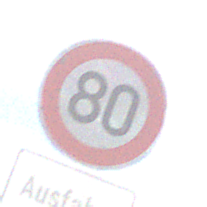
Verkehrszeichen: Geschwindigkeit80
Zusatzzeichen unten: HinweiseAufGefahrenDurchVerbaleAngabe5
Umgebung: Outdoor, Nature
Tageszeit: Midday
Wetter: PartlyCloudy
Licht: Natural
Jahreszeit: NotSpecified
Kontrast: MediumContrast